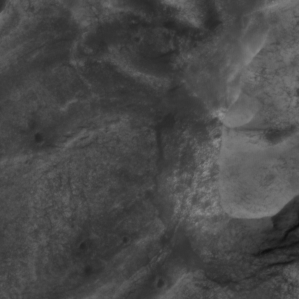
Label: non_frost